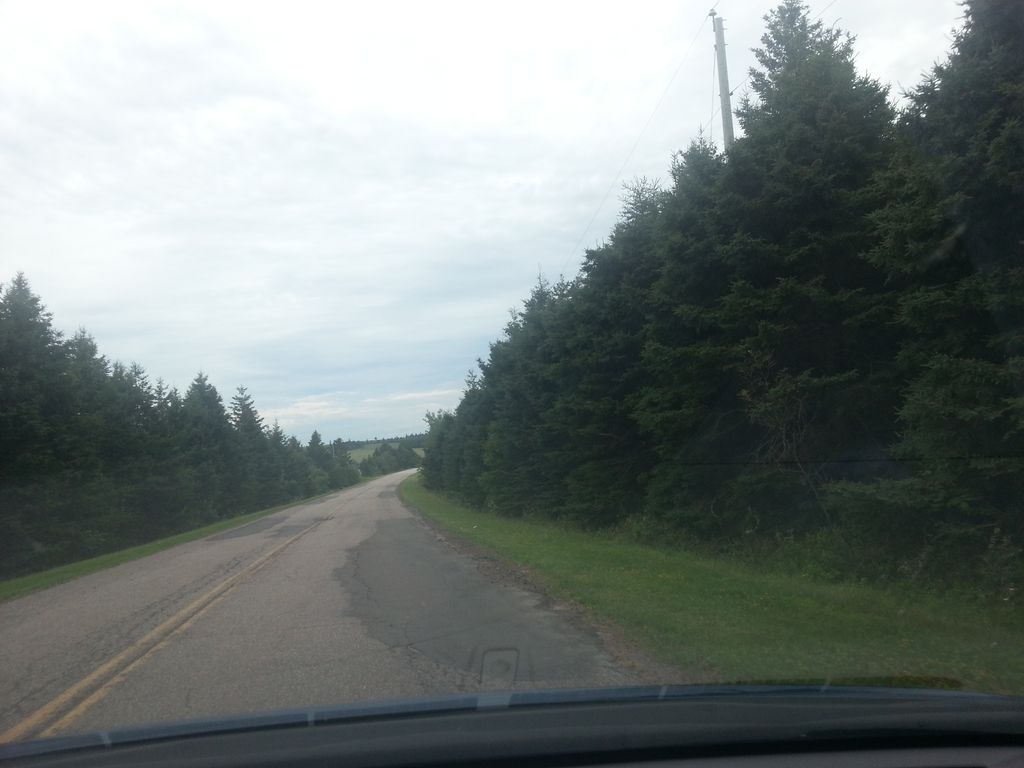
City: charlottetown